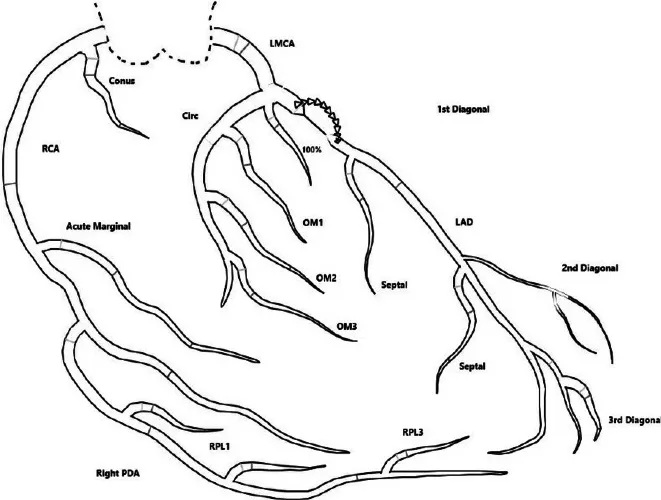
Left cardiac catheterization. There is a discrete 100% proximal lesion in the left anterior descending artery (LAD) and collateral flow from LAD to LAD. Otherwise, there is no angiographically significant disease. . RCA: right coronary artery; LMCA: left main coronary artery; OM: obtuse marginal; LAD: left anterior descending artery; PDA: patent ductus arteriosus; RPL: right posterolateral. Figure credit: Orabueze Ijeoma.
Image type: radiology (x_ray)